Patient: sex F, age 31
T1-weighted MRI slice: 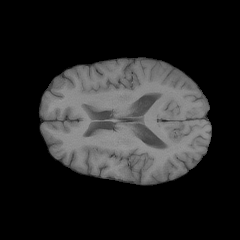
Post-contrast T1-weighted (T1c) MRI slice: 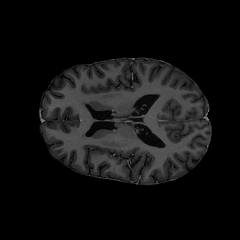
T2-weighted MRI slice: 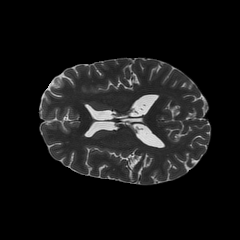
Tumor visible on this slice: no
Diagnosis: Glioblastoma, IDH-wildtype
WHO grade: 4